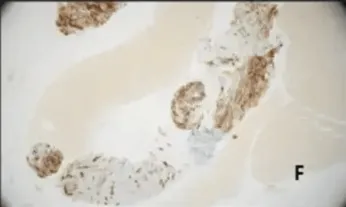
Immunohistochemistry of the lesion. Immunohistochemistry showed the lesion to be DOG1 positive, moderately CD117 (c-kit)+, and SMA+. D33 (confirming that this is not a smooth muscle tumour) and S-100 were negative (confirming that this is not of neural origin). DOG1 positivity confirms gastrointestinal stromal tumour (GIST). CD117 presence adds certainty and dictates possible treatment options. SMA may have seen some GISTs too. F: CD34 positive.
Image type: pathology (immunostaining)